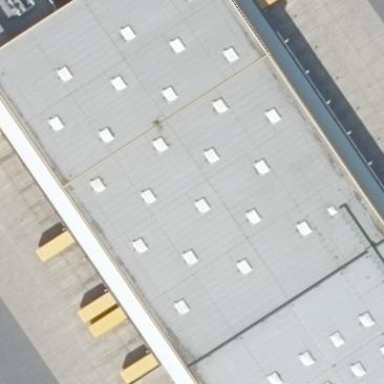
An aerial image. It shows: View of roof of building.